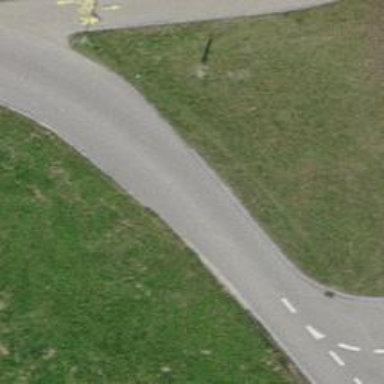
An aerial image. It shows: Cycleway.